Question: The following if condition jumps first time. I print the ozoneString and particleString, then it turns null, but it does not go into the the condition. it jumps.
'''
NSString *ozoneString=[[NSUserDefaults standardUserDefaults] objectForKey:@"ozoneString"];
NSString *particleString=[[NSUserDefaults standardUserDefaults] objectForKey:@"particleString"];
NSLog(@"ozone : %@", ozoneString);
NSLog(@"particle :%@", particleString);
if ([particleString isEqual:[NSNull null]]
||[particleString isEqualToString:@""]
||[ozoneString isEqual:[NSNull null]]
||[ozoneString isEqualToString:@""])
{
NSLog(@"I am in");
}
'''

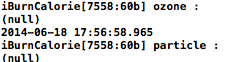
Answer: Your strings are set to 'nil'.
Unless you are sure you store an actual 'NSNull' value at some point, your check should be:
'''
if (ozoneString.length == 0 || particleString.length == 0) {
NSLog(@"I am in");
}
'''